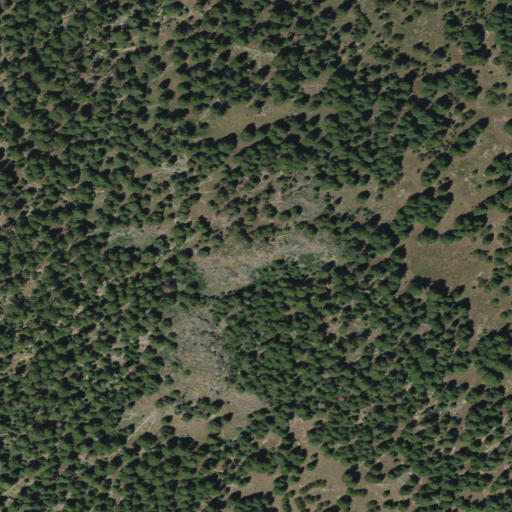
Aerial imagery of mountain in California named Butte Mountain containing evergreen forest and shrub